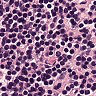
Metastatic tissue present: no